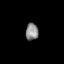
Tissue: lung
Cell type: Epithelial cells
Senescence score: 0.1216
Nuclear area (px): 213
Mean DAPI intensity: 138.235